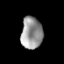
Tissue: prostate
Cell type: T cells
Senescence score: 0.317
Nuclear area (px): 668
Mean DAPI intensity: 152.145